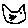
Label: cat